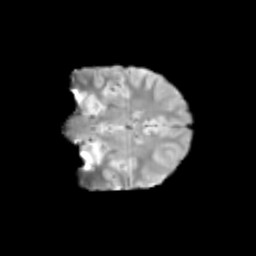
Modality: T2w
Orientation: coronal
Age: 11
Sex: female
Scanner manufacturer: siemens
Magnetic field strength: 3 T
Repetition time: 3.8 s
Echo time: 0.07 s